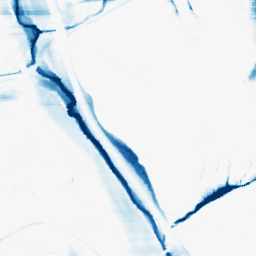
Category: morphological
Decomposition family: morphological_rect
Decomposition parameters: operation: closing
width: 50
height: 5
Upsampling method: sinc_hamming
Upsampling parameters: scale: 2
kernel_size: 16
Upsampling scale: 2